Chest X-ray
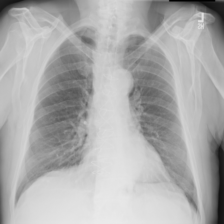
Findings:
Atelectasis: negative
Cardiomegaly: negative
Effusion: negative
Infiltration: negative
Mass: negative
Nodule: negative
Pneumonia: negative
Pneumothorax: negative
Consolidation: negative
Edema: negative
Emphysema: negative
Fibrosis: positive
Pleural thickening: negative
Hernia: negative